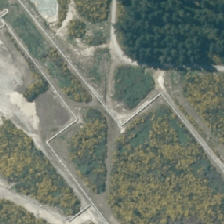
Land cover: urban_build_up